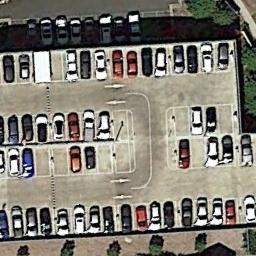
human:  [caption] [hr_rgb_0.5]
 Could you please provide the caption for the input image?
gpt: The parking lot has some neatly arranged cars of different colors .

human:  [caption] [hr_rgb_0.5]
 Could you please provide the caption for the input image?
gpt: Seven rows of cars were parked in the parking lot .

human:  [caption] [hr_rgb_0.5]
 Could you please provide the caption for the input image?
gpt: The parking lot is full of cars next to some trees .

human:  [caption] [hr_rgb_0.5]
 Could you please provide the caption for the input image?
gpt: There are many different colored cars in the parking lot .

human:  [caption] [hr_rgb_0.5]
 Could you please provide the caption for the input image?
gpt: There are many cars on the parking lot .